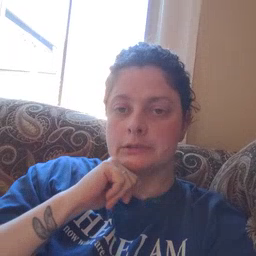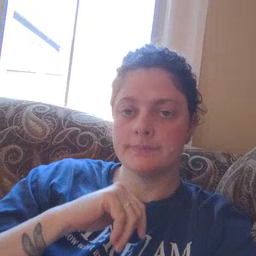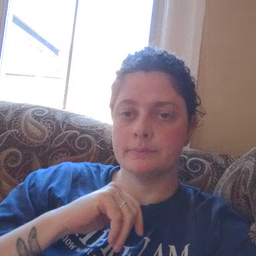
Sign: pig